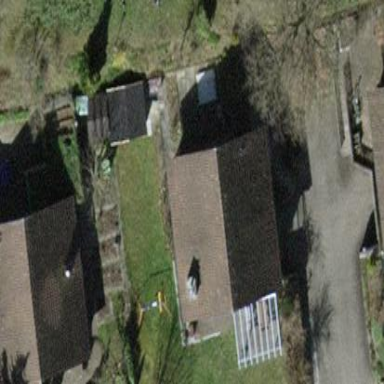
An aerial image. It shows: Detached building with gabled roof.